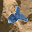
Label: 2